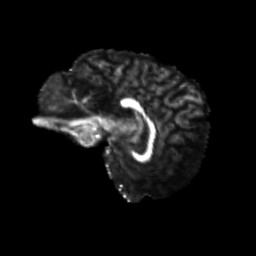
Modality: FA
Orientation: sagittal
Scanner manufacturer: siemens
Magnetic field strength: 3 T
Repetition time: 9.2 s
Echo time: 0.084 s